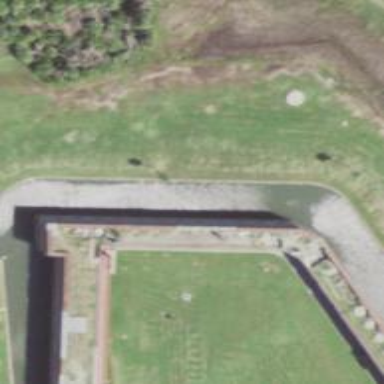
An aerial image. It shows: Historic gun emplacement.